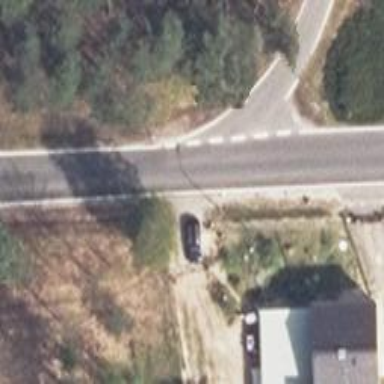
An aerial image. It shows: Secondary road with asphalt surface.